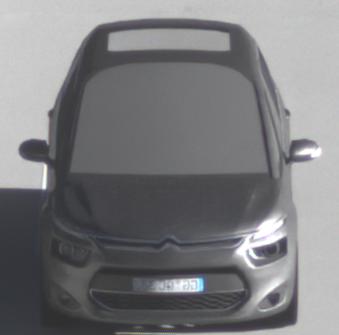
Make: Citroen
Model: Grand C4 Picasso VTi 120
Detailed model: Grand C4 Picasso (II)
Model produced from: 2013/10
Model produced until: 2015/02
Doors: 5
Color: gray
Road condition: dry road
Daytime: sunrise or sunset
Contrast: medium contrast